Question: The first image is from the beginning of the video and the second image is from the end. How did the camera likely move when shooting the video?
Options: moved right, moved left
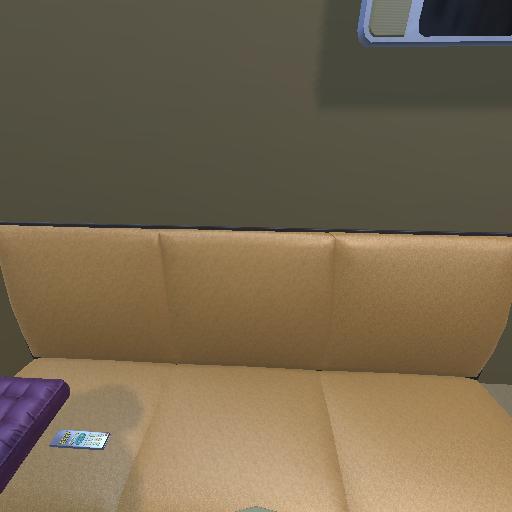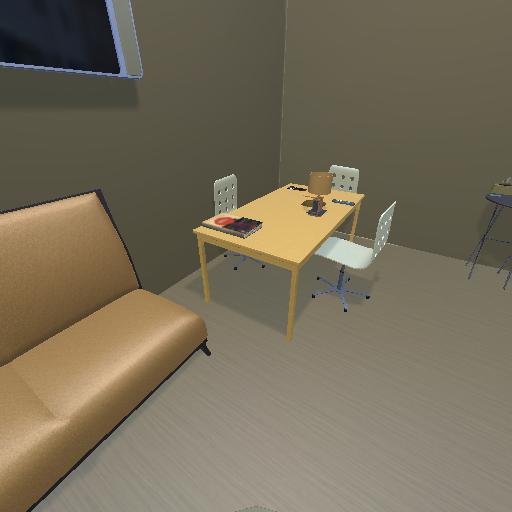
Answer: moved right